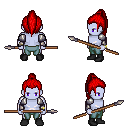
a pixel art fantasy rpg character, male body template, dark elf, purple skin, steel arm armor, teal pants, red long topknot hairstyle, bracelets, black shoes, spear, four views (front, back, left, right), 2x2 character sprite sheet, small pixel art, hard edges, no anti-aliasing